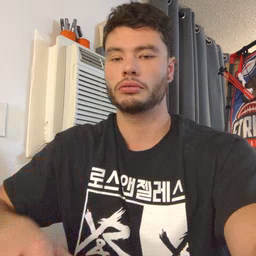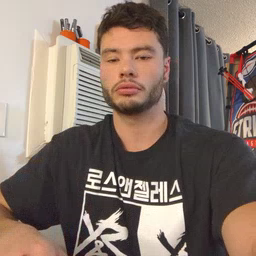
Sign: smile